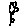
Label: flower